Question: I just updated my Android SDK Tools to version 21.1. Unfortunately this is causing an error when I load the Android Developer Toolkit:
> The Android SDK requires Android Developer Toolkit version 21.1.0 or above.Current version is 21.0.1.2012-12-6-2-58.Please update ADT to the latest version.
When I upgraded the SDK I was warned that I might need to upgrade ADT. I tried to do so by going to Help > Check for Updates. Unfortunately this returns a message that "No updates were found."
In case I've missed something here's a screenshot of my Android SDK Manager:

Am I missing an install package? Do I need to go about updating ADT (Eclipse) another way? Should I just download a new copy of ADT?
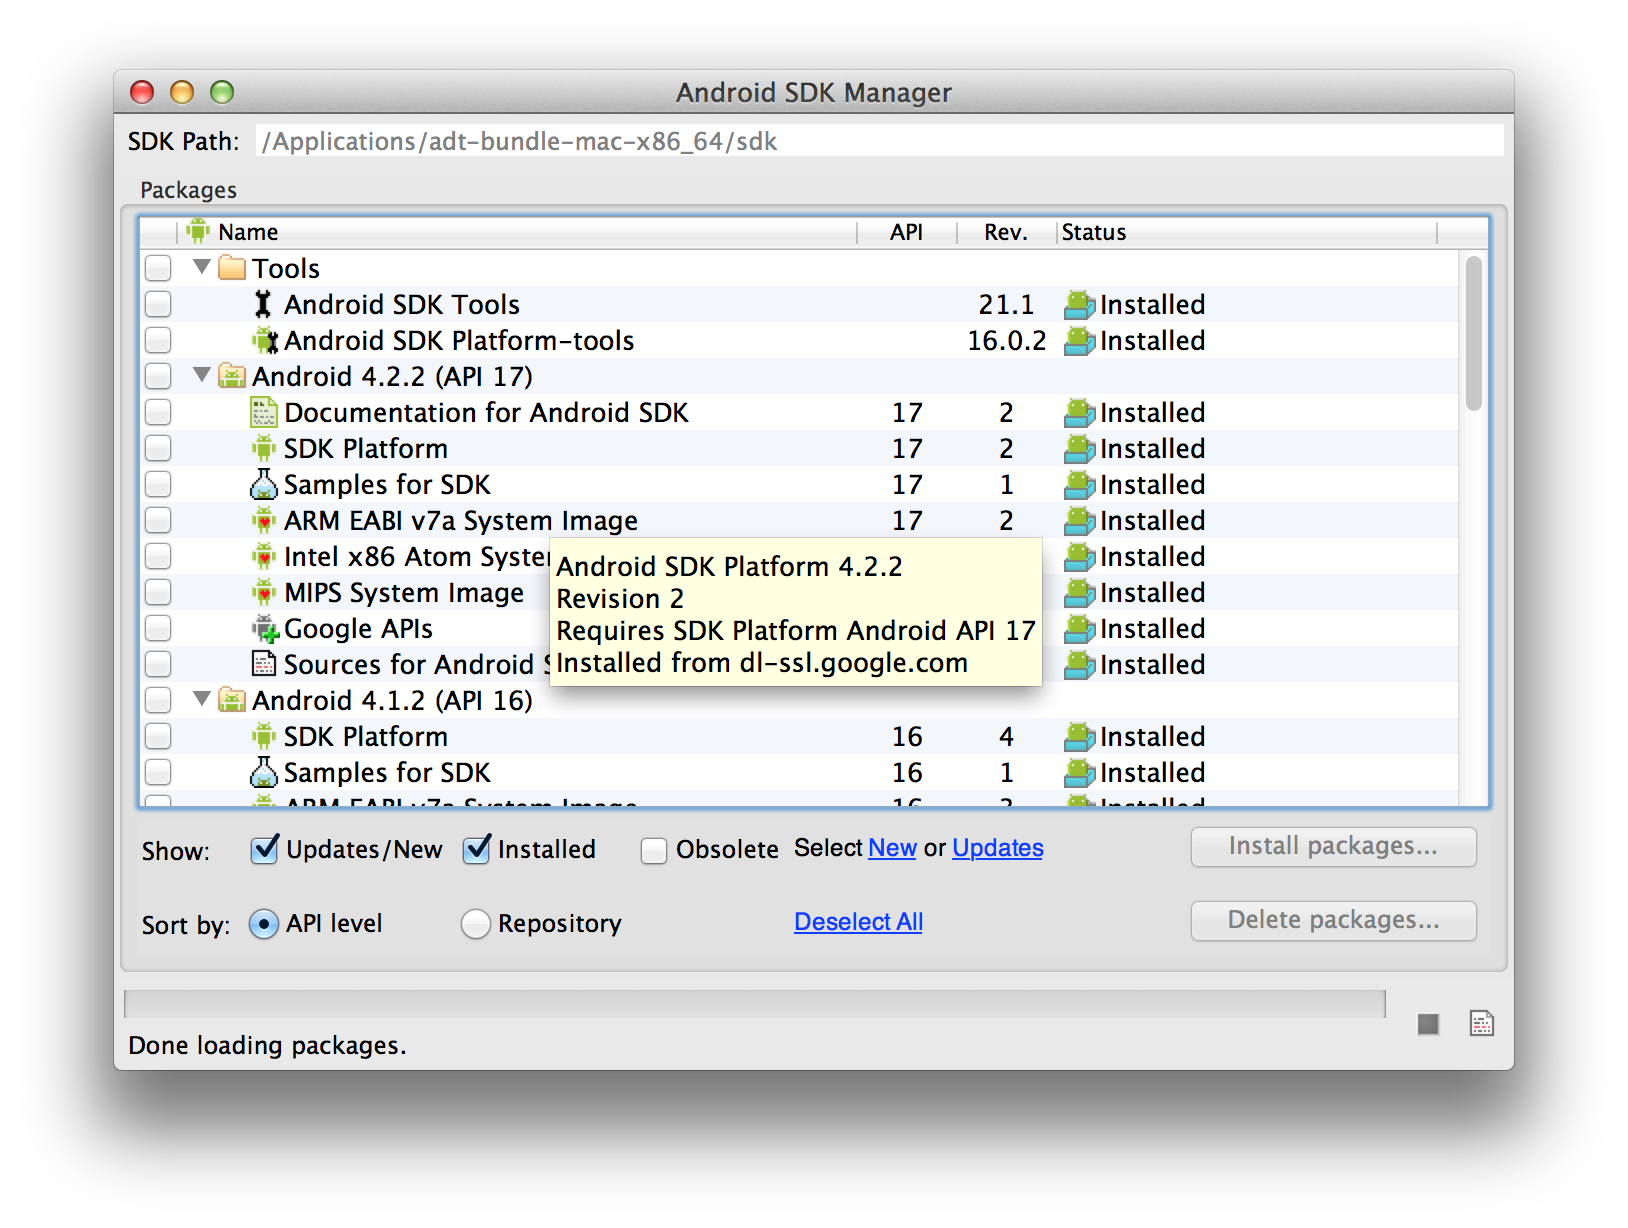
Answer: For some reason ADT (Eclipse) won't pick up on the fact that it does in fact need to be updated. Since the built in tools for updating are failing you you'll have to work around them. On the Help menu instead of selecting Check for Updates instead pick Install New Software (so Help > Install New Software).
On the Available Software screen in the Work With dropdown provide:<URL> if it's not already available. You should see a list of options including Developer Tools. Check everything that you want to update. In the list of checkboxes below uncheck "Contact all update sites during install to find required software."

Click Next and follow the remaining onscreen prompts. You may be warned that instead of an install an update will be performed. This is okay. Once the operation is complete you will no longer receive the "The Android SDK requires Android Developer Toolkit verxion 21.1.0 or above" error when you load ADT.